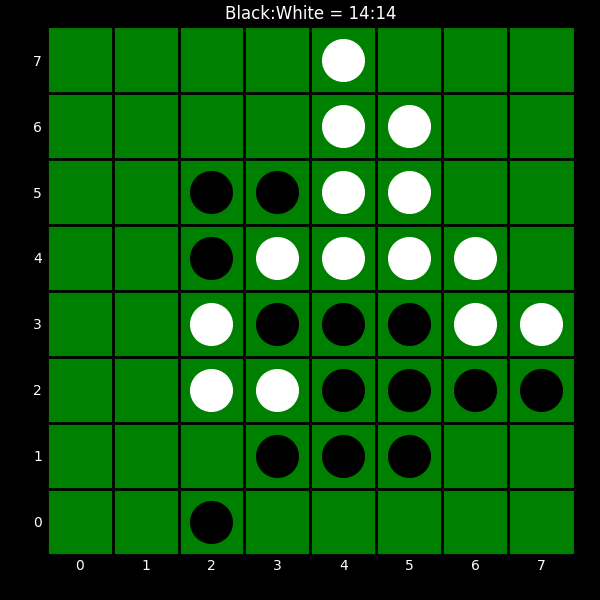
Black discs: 14
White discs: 14